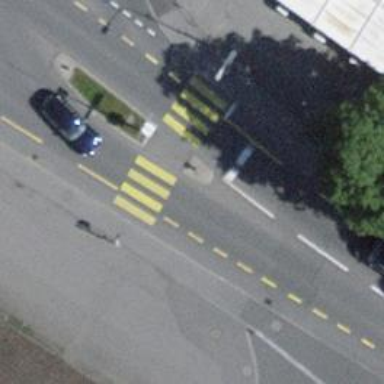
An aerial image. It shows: Road with traffic signals.